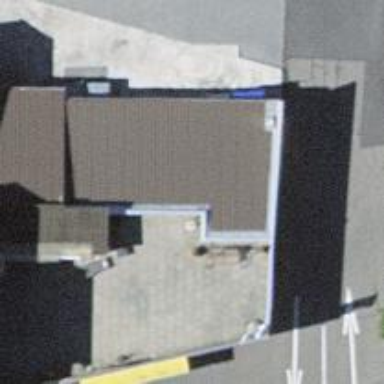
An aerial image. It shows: Post office.